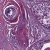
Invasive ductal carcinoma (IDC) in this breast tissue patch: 0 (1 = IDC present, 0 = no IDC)